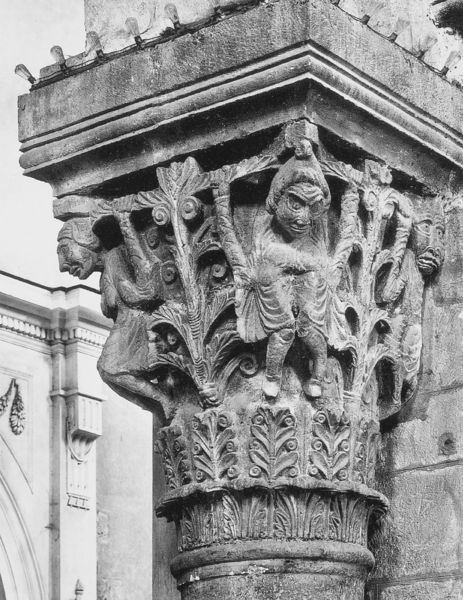
Titel: Kapitelle am Triumphbogen
Standort: Cefalù, Dom (EU - I - Sizilien)
Schlagwörter: blätter, kopf, menschen, frau, grau, hintergrund, kleider, lichter, marmor, männer, pfeiler, säule, blüten, tier, ornament, rock, alt, wand, architektur, gesicht, mensch, stein, kirche, figur, pflanze, pflanzen, rund, skulptur, beine, balkon, relief, figuren, dekoration, ornamente, verzierung, stuck, steinmetz, leuchten, foto, fotografie, photographie, eckig, schwarz-weiss, altar, kapitell, photo, zacken, gesims, antik, mittelalter, palmen, männchen, träger, design, verzierungen, inka, maya, lichterkette, schwarweiss, kobolde, glühbirnen, blütenornament, capitel, monster, ihr deppen